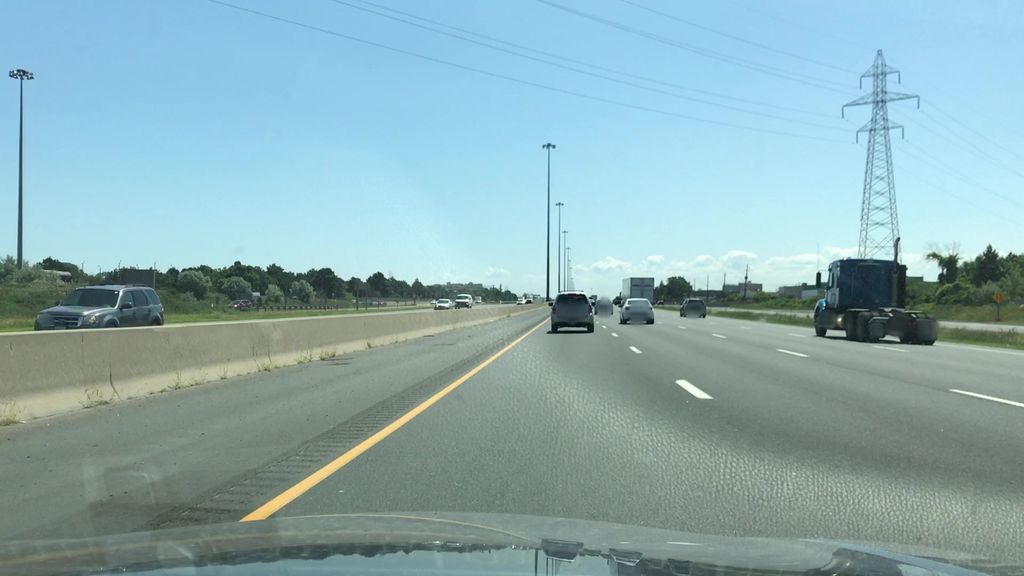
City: hamilton